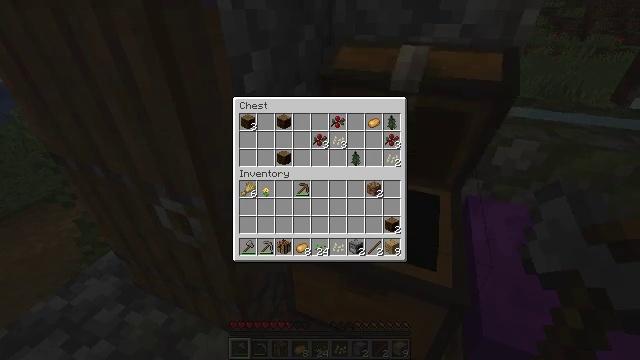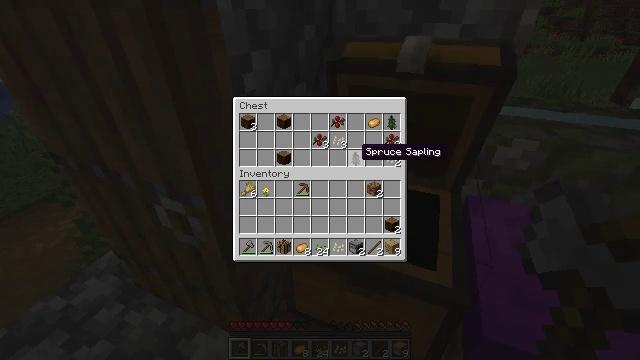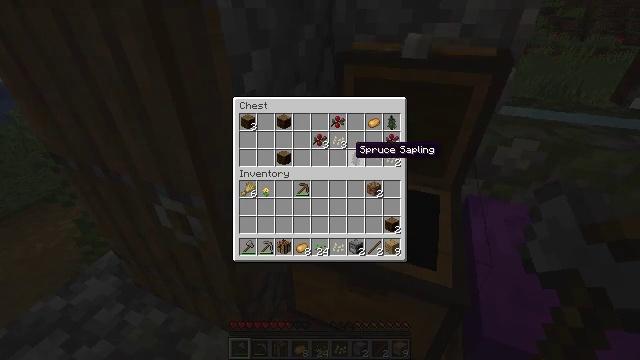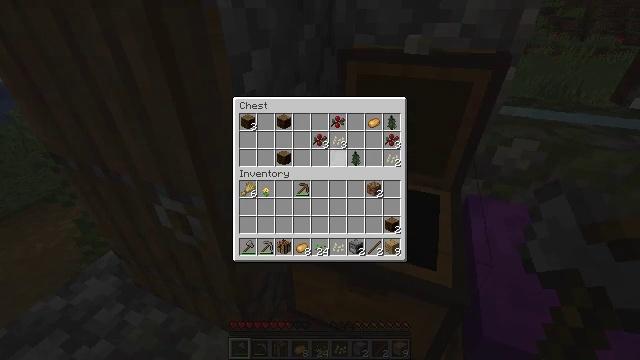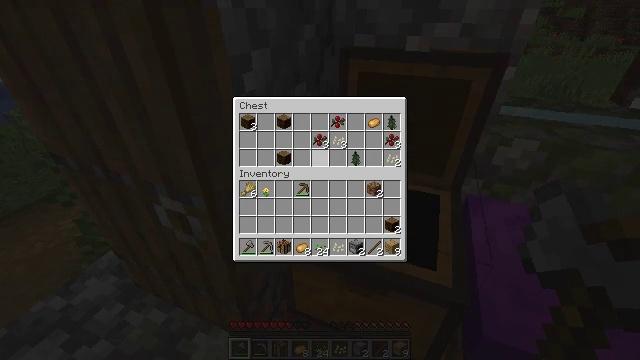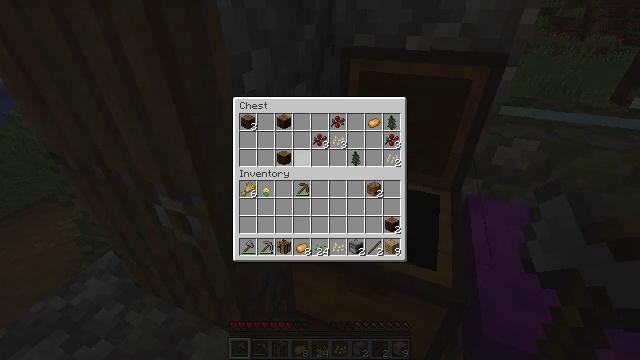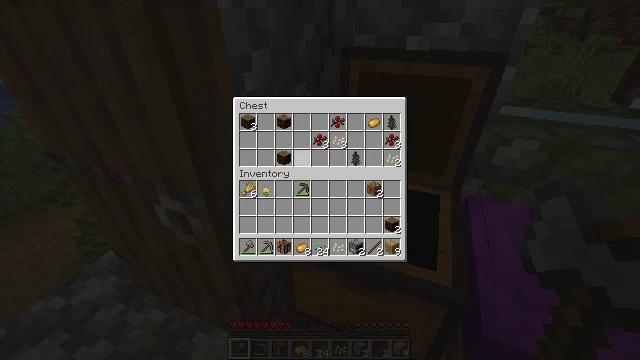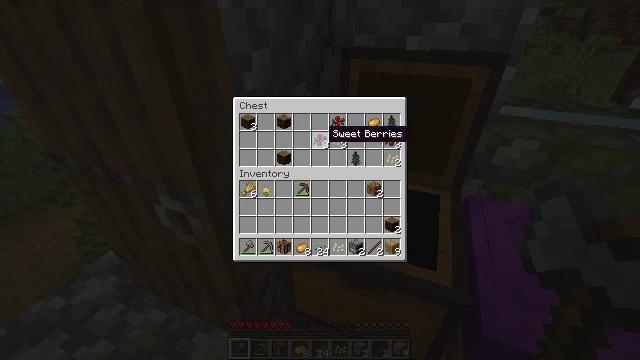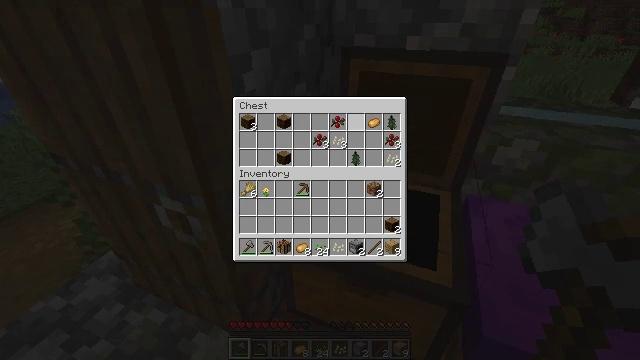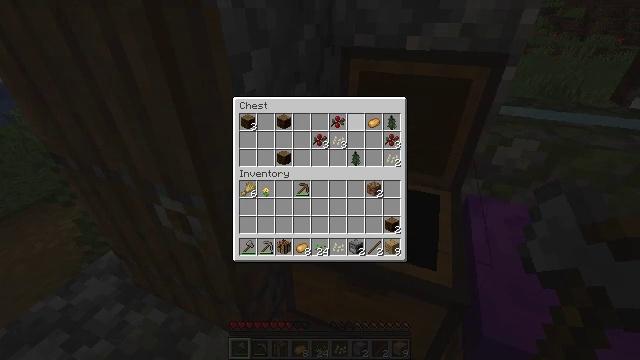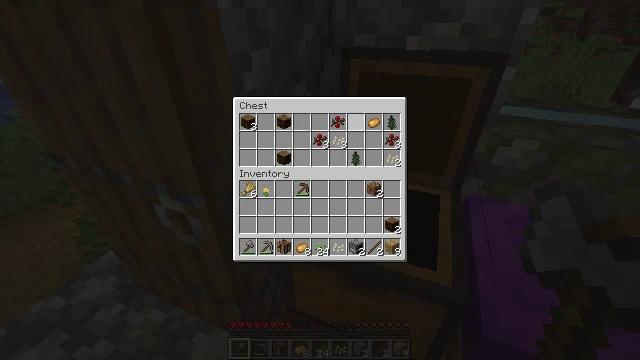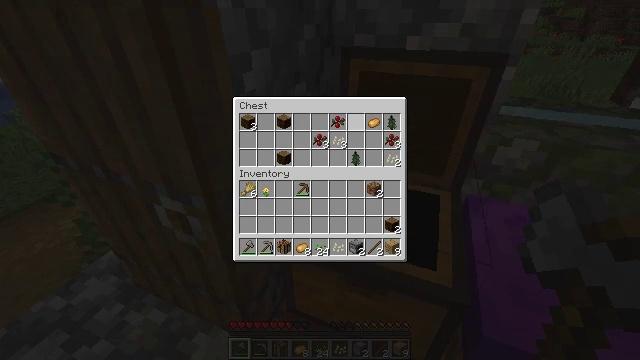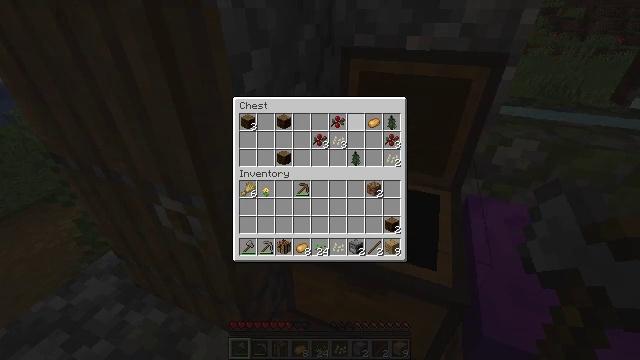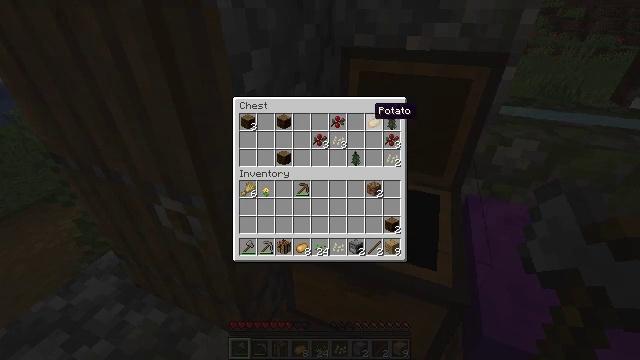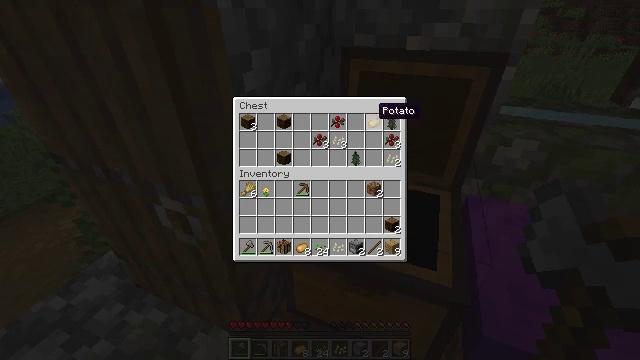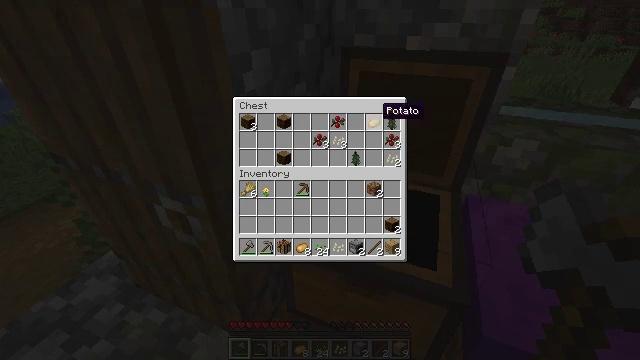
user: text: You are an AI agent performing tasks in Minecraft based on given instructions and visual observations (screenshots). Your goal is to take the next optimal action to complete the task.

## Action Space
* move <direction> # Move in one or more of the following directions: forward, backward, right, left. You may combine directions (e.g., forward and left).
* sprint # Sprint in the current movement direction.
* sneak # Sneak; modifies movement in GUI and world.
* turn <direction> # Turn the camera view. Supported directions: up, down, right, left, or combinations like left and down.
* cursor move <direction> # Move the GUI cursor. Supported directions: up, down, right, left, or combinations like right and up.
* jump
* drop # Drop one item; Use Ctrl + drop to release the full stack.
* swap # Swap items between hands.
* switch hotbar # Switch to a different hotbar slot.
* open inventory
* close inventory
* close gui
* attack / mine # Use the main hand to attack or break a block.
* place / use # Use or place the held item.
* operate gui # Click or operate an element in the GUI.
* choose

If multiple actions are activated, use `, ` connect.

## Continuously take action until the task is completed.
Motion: motion action
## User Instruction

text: Mine the purple bed.
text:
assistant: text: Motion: sneak, cursor move left and up
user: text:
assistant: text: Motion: sneak
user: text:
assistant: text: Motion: sneak, cursor move left
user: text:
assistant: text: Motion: sneak, cursor move left
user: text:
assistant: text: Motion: sneak, cursor move left
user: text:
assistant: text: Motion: sneak
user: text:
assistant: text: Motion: sneak, cursor move right and up
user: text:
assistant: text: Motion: sneak, cursor move right and up
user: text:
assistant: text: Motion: sneak
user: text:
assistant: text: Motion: sneak
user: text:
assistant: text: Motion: sneak
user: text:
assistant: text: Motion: sneak
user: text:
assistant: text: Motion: sneak
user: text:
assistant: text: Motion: sneak
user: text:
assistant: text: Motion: sneak
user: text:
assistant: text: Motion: sneak
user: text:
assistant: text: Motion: sneak, operate gui
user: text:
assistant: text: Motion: sneak, operate gui
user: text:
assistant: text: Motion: sneak
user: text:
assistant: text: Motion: sneak, cursor move left and down
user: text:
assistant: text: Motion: sneak, cursor move left and down
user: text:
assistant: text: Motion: sneak
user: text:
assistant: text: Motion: sneak
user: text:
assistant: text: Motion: sneak
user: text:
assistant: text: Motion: sneak
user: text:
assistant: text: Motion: sneak
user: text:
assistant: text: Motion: sneak, operate gui
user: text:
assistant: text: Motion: sneak, operate gui
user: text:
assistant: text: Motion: sneak, operate gui
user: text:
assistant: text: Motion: sneak